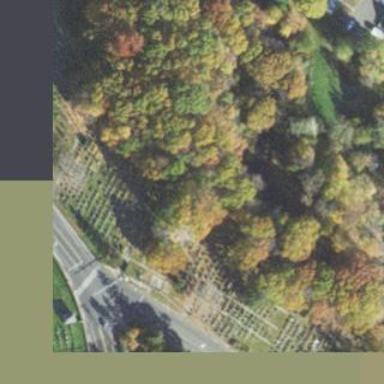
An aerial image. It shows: Cemetery.